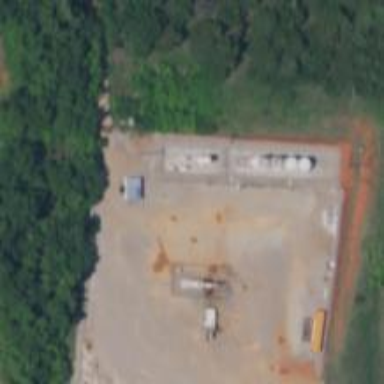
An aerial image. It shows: Petroleum well.